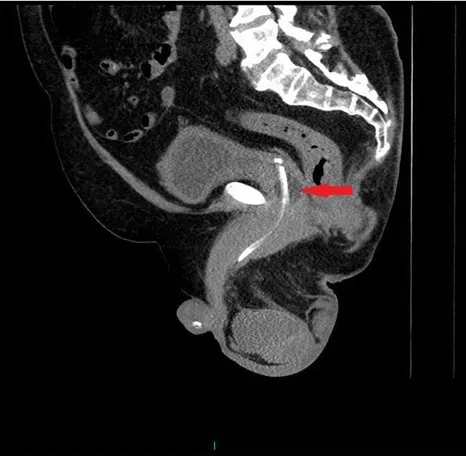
The tip of Foley catheter, which is radio-opaque, is not lying within the urinary bladder but it is located distal to bladder neck. The balloon of Foley catheter (arrow) is seen outside the urinary bladder within the urethra.
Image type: radiology (ct)